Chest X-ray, PA view. Patient: 23 years old, sex M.
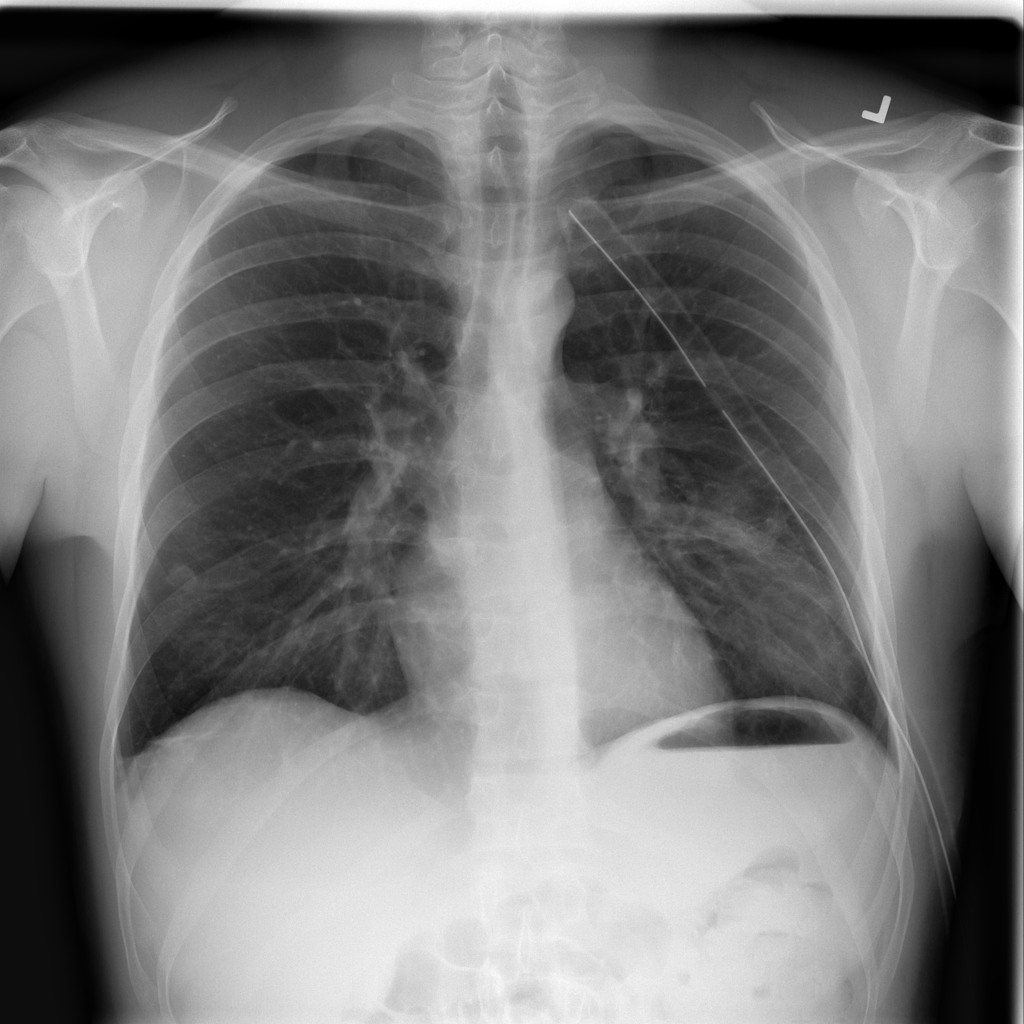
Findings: No Finding